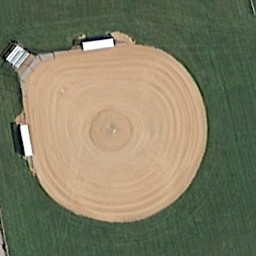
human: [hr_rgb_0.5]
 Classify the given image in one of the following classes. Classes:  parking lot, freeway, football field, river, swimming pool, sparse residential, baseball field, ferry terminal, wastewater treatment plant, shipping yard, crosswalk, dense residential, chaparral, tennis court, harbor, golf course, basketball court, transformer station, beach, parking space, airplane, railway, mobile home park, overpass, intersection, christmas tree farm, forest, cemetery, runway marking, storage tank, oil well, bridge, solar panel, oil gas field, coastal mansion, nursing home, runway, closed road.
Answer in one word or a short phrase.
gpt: baseball field